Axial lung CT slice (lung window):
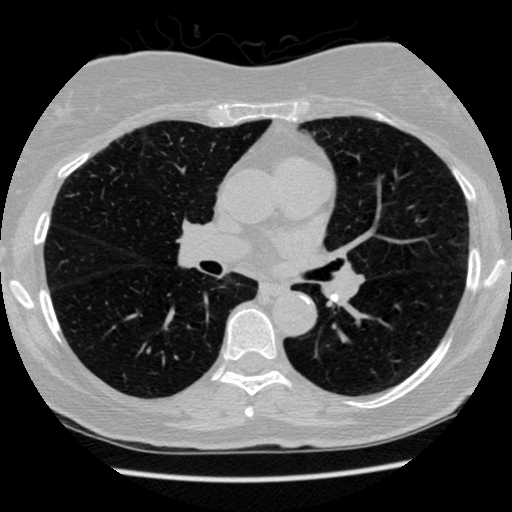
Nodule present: no